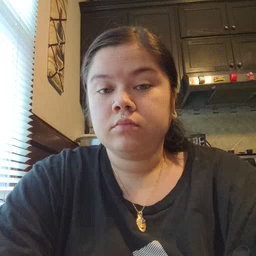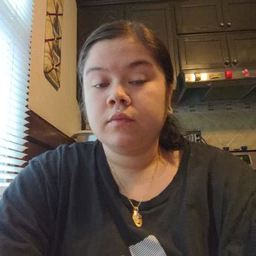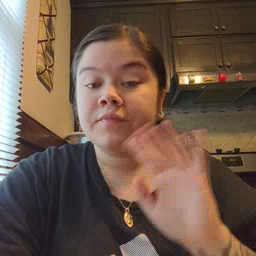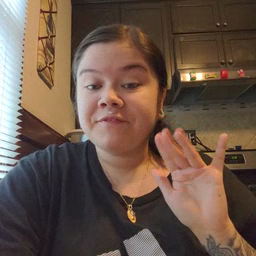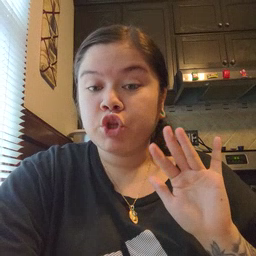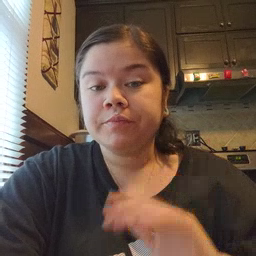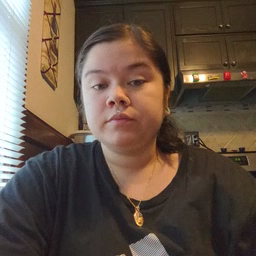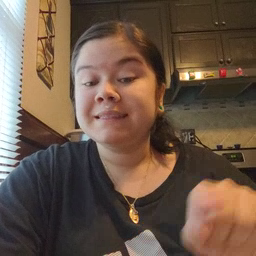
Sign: finger